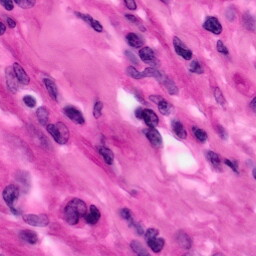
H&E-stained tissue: Pancreatic